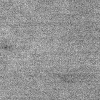
Atmospheric dust classification: dusty